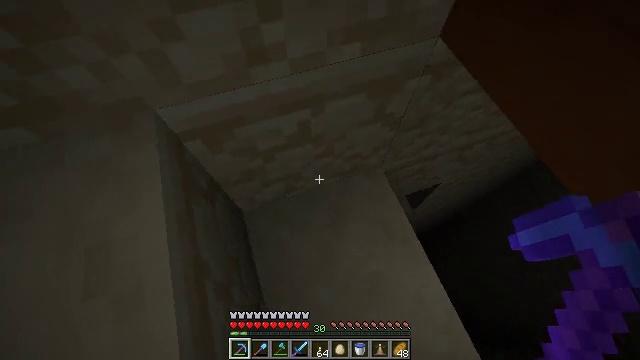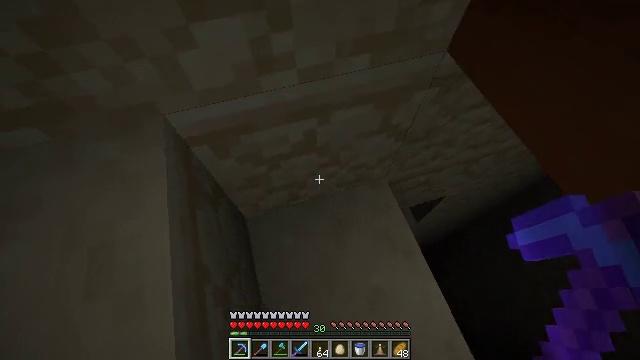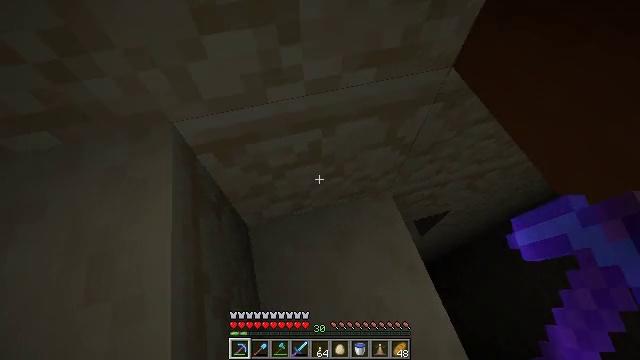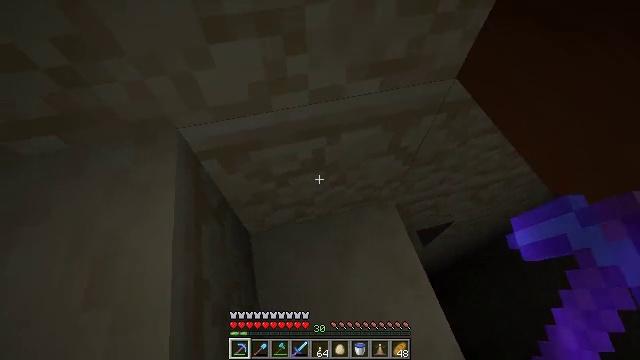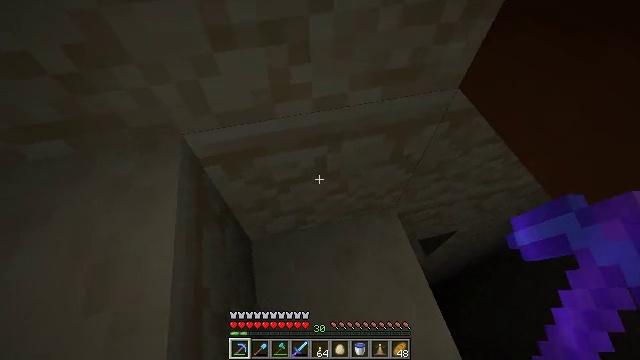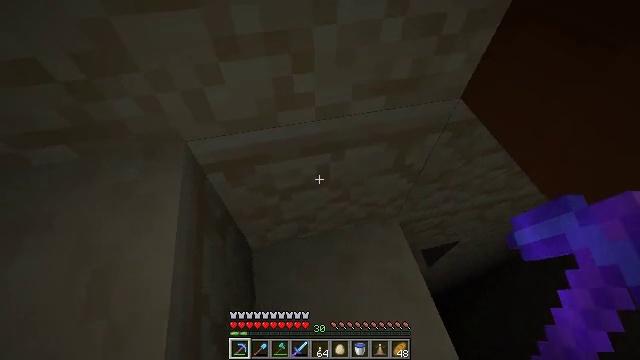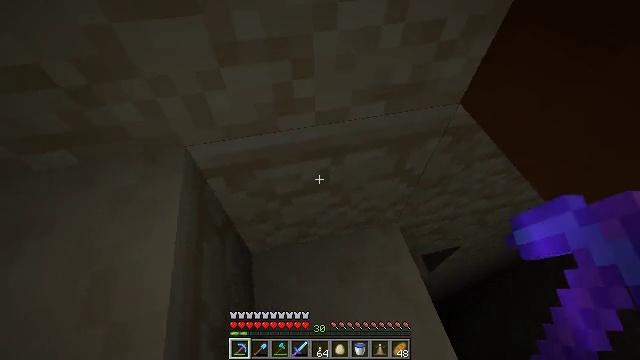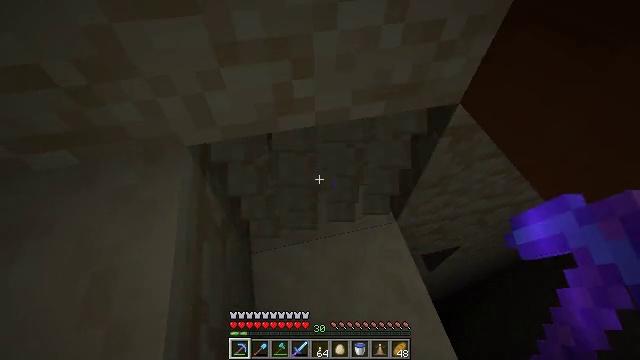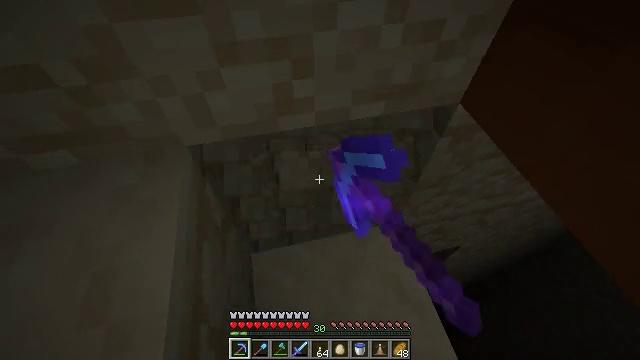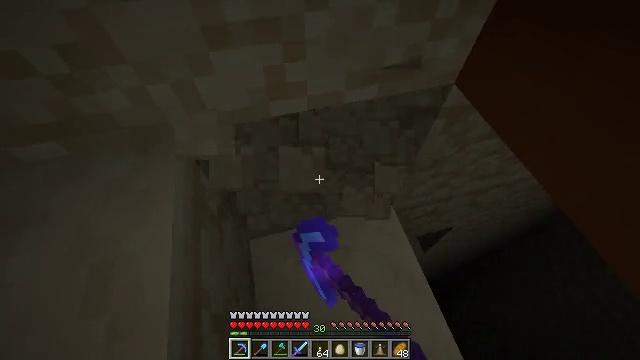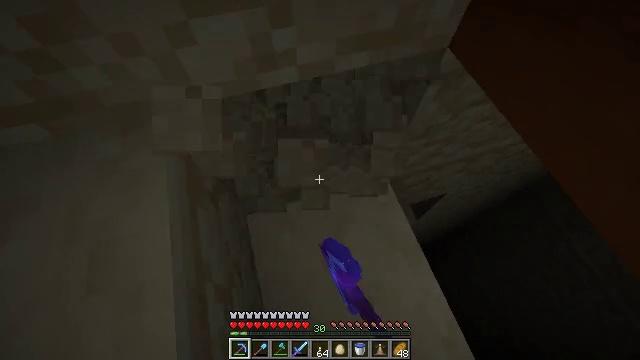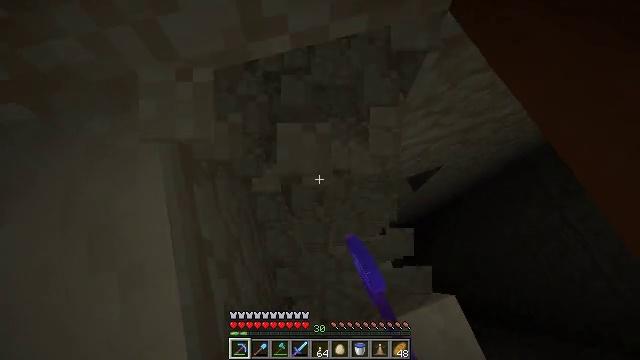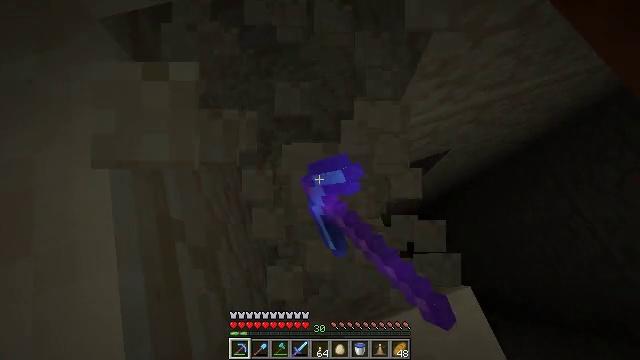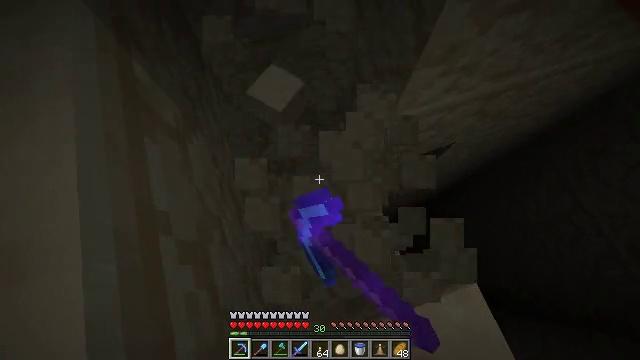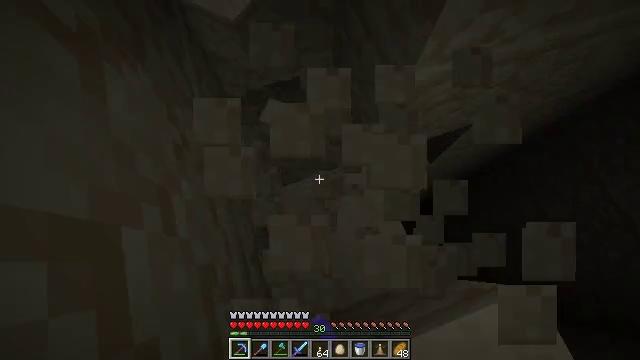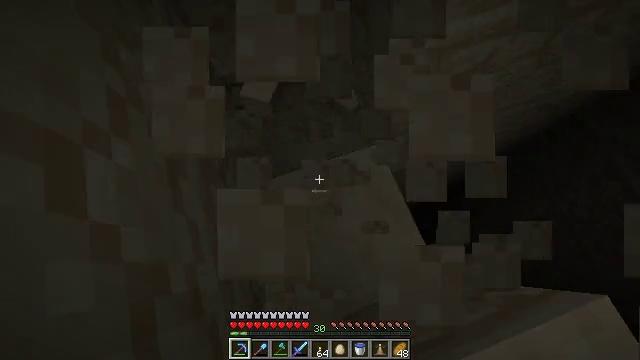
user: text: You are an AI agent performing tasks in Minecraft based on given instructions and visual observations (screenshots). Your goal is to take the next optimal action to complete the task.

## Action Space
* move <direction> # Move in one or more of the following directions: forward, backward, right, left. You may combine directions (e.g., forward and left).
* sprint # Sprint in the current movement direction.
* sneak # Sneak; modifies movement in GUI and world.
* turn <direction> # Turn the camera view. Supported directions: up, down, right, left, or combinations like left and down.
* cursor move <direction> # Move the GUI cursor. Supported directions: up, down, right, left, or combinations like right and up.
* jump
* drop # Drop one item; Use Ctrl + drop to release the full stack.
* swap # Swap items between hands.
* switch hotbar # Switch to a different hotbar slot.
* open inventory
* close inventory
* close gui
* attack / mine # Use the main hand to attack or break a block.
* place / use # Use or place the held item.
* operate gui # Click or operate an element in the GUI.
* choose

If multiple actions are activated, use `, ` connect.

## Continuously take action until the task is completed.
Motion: motion action
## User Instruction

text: Mine the sandstone block.
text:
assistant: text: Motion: turn left and up
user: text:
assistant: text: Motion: turn left and up
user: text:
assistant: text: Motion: turn left and up
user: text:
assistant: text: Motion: turn up
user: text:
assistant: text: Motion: turn up
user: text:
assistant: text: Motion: turn up
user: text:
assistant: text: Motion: attack / mine
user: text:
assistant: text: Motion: attack / mine
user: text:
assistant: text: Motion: turn right and down, attack / mine
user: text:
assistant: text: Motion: turn right and down, attack / mine
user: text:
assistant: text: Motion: turn right and down, attack / mine
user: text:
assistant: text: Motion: turn down, attack / mine
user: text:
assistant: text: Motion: attack / mine
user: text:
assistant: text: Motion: attack / mine
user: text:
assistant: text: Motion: no_op
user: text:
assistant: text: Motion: no_op